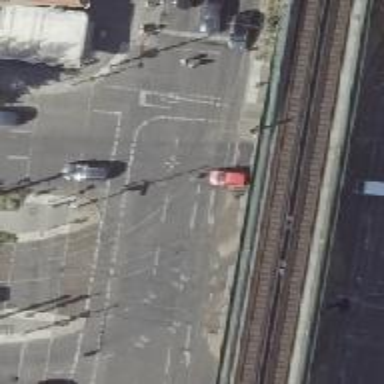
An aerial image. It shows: Tram level crossing on the railway.